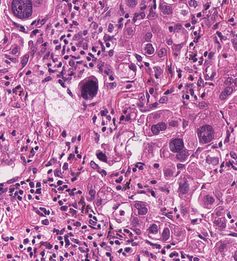
Tumor epithelial tissue: yes
Tumor-associated stroma tissue: yes
Normal tissue: no